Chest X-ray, AP view. Patient: 22 years old, sex M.
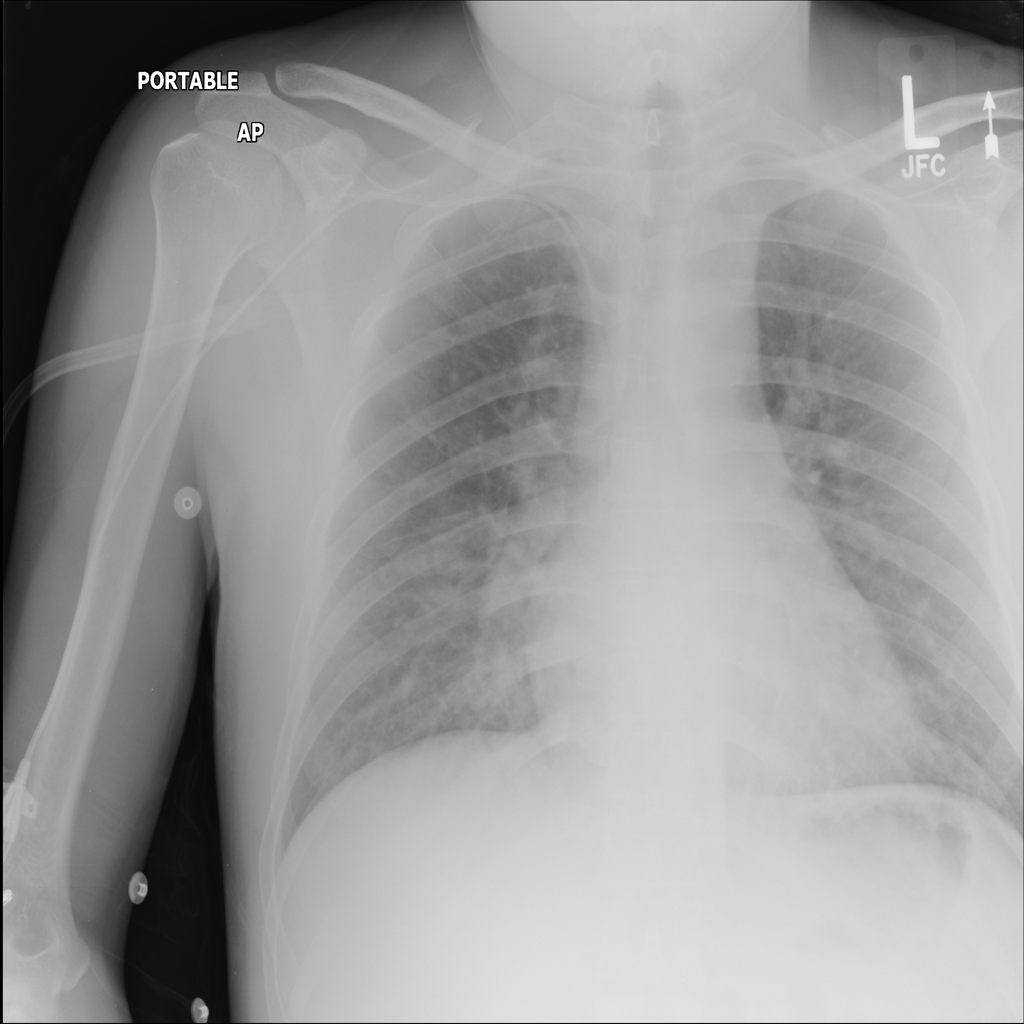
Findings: No Finding